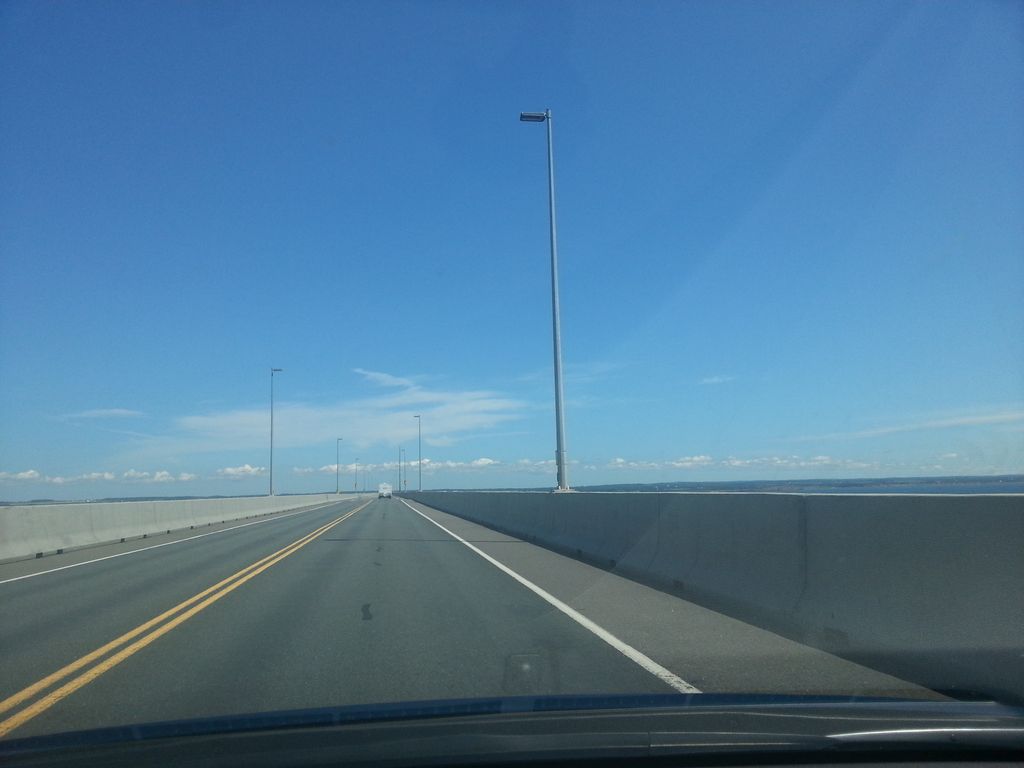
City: charlottetown